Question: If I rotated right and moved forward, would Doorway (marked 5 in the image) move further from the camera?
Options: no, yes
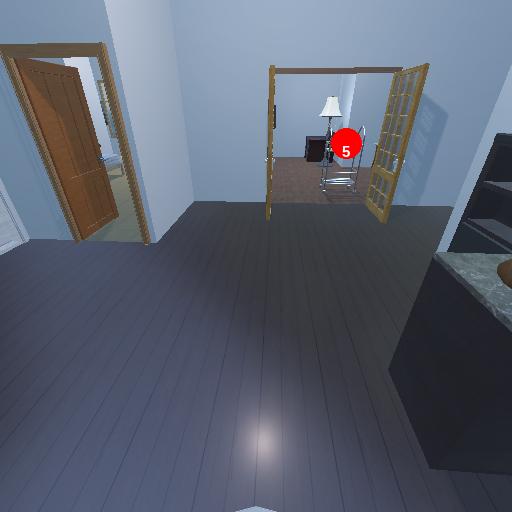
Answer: no